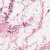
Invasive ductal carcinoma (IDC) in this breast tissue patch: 0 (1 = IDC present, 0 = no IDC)